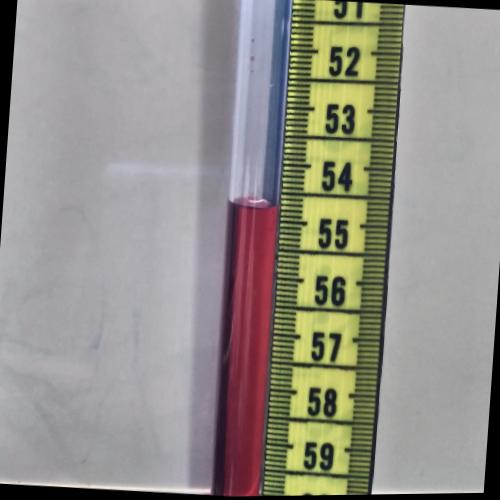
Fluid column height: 54.7 cm